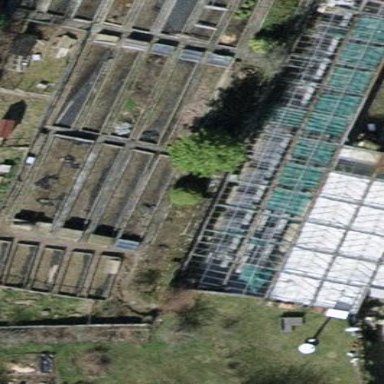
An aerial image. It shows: Greenhouse.